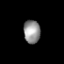
Tissue: prostate
Cell type: Epithelial cells
Senescence score: 0.2465
Nuclear area (px): 378
Mean DAPI intensity: 147.257